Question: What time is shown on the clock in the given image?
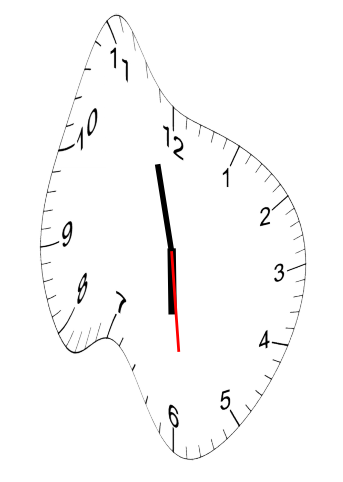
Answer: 05:57:29